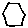
Label: hexagon